Question: Hey. Nooby question but new with Entity.
I am trying to create a new user object and some details in some additional tables which have a foreign key of the newly created user id.
I've attempted to do this in one round trip. Do I have to add the user to the database first and then go back, set the userid's on the other objects and add them. Here is the Entity Model and code to elaborate:

'''
using (var context = new ServicesEntities())
{
newUser = new UsersTable();
newUser.Address = user.UserDetails.Address;
newUser.City = user.UserDetails.City;
newUser.Country = user.UserDetails.Country;
newUser.Email = user.Email.EmailString;
newUser.FirstName = user.UserDetails.FirstName;
newUser.LastName = user.UserDetails.LastName;
newUser.State = user.UserDetails.State;
newUser.Zip = user.UserDetails.Zip;
context.UsersTables.AddObject(newUser);
context.SaveChanges();
}
using (var context = new ServicesEntities())
{
var referralDetails = new UserReferrals();
referralDetails.CreatedThruServiceId = 1; // todo don't make this an absolute 1
referralDetails.ReferralEmail = user.ReferralDetails.ReferralEmail;
referralDetails.TwoPlusTwoHandle = user.ReferralDetails.TwoPlusTwoHandle;
referralDetails.UserId = newUser.UserId;
context.UserReferrals.AddObject(referralDetails);
context.SaveChanges(); // THIS WORKS FINE!
}
using (var context = new ServicesEntities())
{
var credentials = new UserCredentials();
credentials.CreatedOn = DateTime.Now;
credentials.EmailValidated = false;
//credentials.EmailValidatedOn = null;
credentials.FailedLoginAttempts = 0;
credentials.IsLockedOut = false;
//credentials.LastValidLogin = null;
credentials.Password = user.Password.PasswordString;
credentials.PermissionId = 1; // todo don't make this an absolute 1 = user
credentials.SuccessfulLoginAttempts = 0;
credentials.UserId = newUser.UserId; ;
context.UserCredentials.AddObject(credentials);
context.SaveChanges(); // THIS ONE CRAPS OUT!
}
'''
When I run this I get the following Exception when I run SaveChanges():
> {"A dependent property in a
ReferentialConstraint is mapped to a
store-generated column. Column:
'UserId'."}
'''
public POCO.User AddNewUserToDb(User user)
{
if (IsDuplicateUser(user.Email.EmailString))
{
throw new DuplicateNameException("This email is already taken.");
}
UsersTable newUser;
using (var context = new ServicesEntities())
{
newUser = new UsersTable();
newUser.Address = user.UserDetails.Address;
newUser.City = user.UserDetails.City;
newUser.Country = user.UserDetails.Country;
newUser.Email = user.Email.EmailString;
newUser.FirstName = user.UserDetails.FirstName;
newUser.LastName = user.UserDetails.LastName;
newUser.State = user.UserDetails.State;
newUser.Zip = user.UserDetails.Zip;
var referralDetails = new UserReferrals();
referralDetails.CreatedThruServiceId = 1; // todo don't make this an absolute 1
referralDetails.ReferralEmail = user.ReferralDetails.ReferralEmail;
referralDetails.TwoPlusTwoHandle = user.ReferralDetails.TwoPlusTwoHandle;
//referralDetails.UserId = newUser.UserId;
var credentials = new UserCredentials();
credentials.CreatedOn = DateTime.Now;
credentials.EmailValidated = false;
//credentials.EmailValidatedOn = null;
credentials.FailedLoginAttempts = 0;
credentials.IsLockedOut = false;
//credentials.LastValidLogin = null;
credentials.Password = user.Password.PasswordString;
credentials.PermissionId = 1; // todo don't make this an absolute 1 = user
credentials.SuccessfulLoginAttempts = 0;
//credentials.UserId = newUser.UserId; ;
newUser.Credentials = credentials;
newUser.ReferralDetails = referralDetails;
context.UsersTables.AddObject(newUser);
context.SaveChanges();
}
user.UserId = newUser.UserId;
return user;
'''
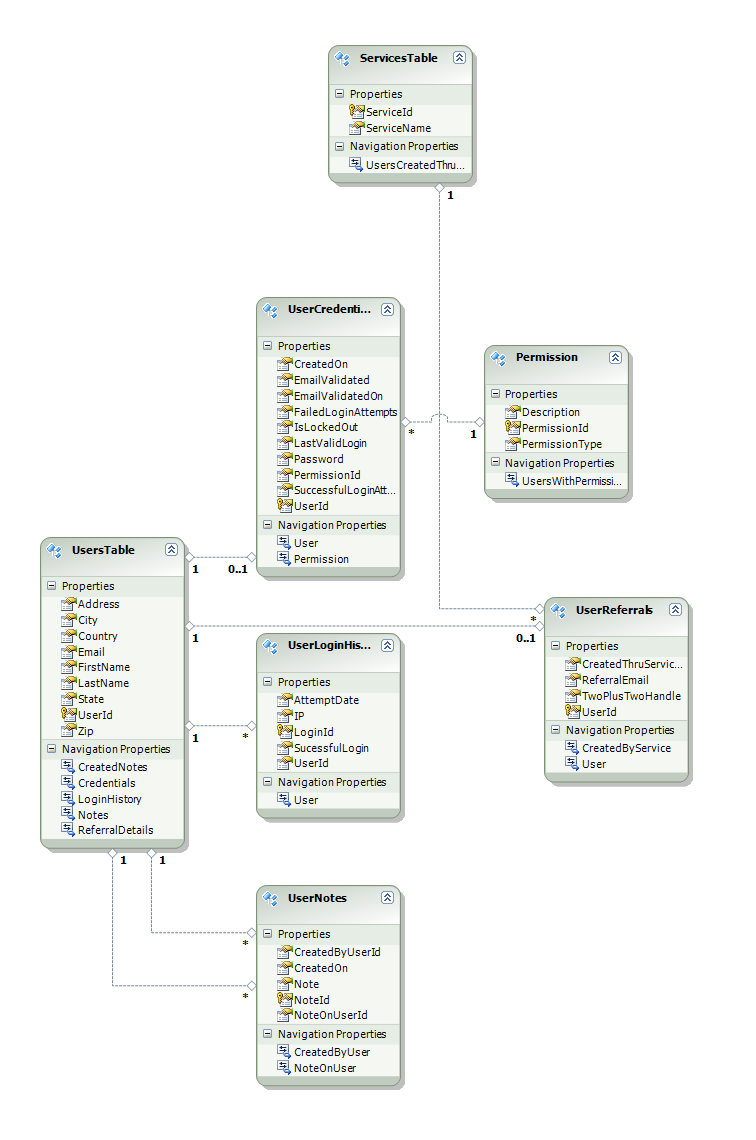
Answer: Try to add related records directly to UserTable record:
'''
newUser.Credentials.Add(credentials);
newUser.ReferralDetails.Add(referralDetails);
'''
Do not set any Id. It will be set during saving automatically.
Btw. make sure that UserId column in UserCredentials table is not set as auto generated in database.